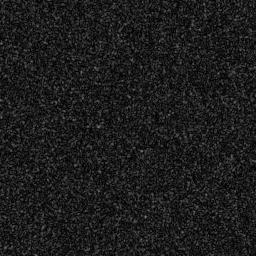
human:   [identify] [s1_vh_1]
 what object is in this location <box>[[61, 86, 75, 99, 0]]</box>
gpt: <ref>1 medium ship at the bottom</ref>